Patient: sex M, age 61
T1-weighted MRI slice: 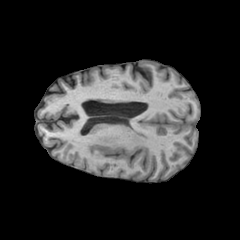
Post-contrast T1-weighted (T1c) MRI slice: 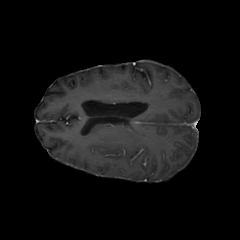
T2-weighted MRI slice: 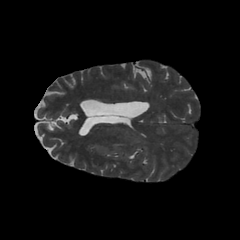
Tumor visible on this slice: no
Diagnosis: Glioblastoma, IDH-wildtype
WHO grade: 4